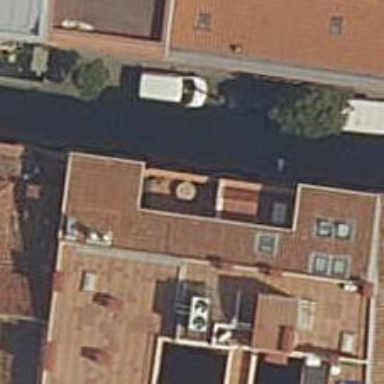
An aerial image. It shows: Healthcare clinic.